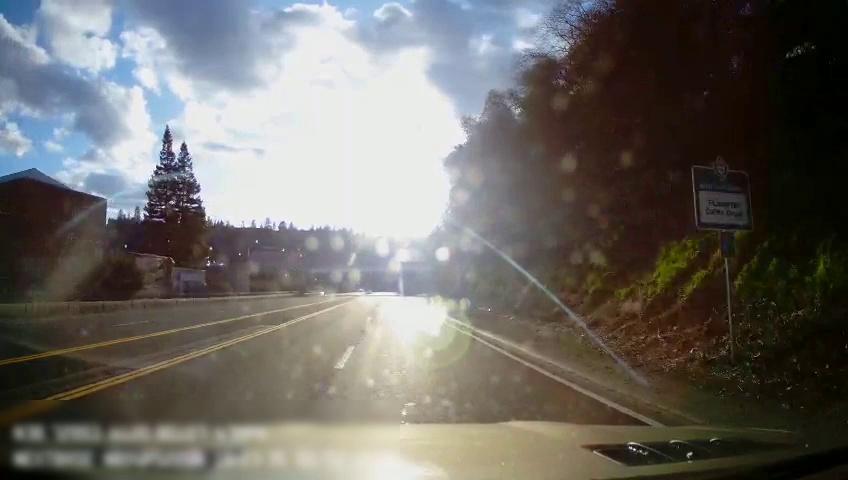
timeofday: Day
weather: Sunny
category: Drivable Space
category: Lanes | Current Lane
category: Lanes | Opposite Lane
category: Lanes | Opposite Lane
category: Lanes | Opposite Lane
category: Lanes | Current Lane
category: Lanes | Alternate Lane
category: Lanes | Opposite Lane
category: Traffic | Signs